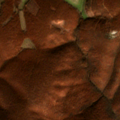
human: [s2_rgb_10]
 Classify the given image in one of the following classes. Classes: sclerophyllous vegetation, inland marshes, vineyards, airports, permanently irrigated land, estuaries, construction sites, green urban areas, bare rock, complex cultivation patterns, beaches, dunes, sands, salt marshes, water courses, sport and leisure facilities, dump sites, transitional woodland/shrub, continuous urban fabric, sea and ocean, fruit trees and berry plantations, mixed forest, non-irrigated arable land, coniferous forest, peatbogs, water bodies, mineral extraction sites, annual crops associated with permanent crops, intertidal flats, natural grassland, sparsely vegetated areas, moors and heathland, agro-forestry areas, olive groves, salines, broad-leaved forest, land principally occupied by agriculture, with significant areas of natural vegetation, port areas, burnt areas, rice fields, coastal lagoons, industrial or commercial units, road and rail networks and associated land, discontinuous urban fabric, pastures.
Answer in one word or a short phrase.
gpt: complex cultivation patterns, broad-leaved forest, burnt areas